Question: I've got an upcoming project and I can't decide whether to stick with SQL or switch over to NoSQL. It's basically a reporting system with the main interface being reporting on the data entered in by users.
Here's the schema I've got mapped out:

Because this schema is so nested, I started thinking about NoSQL. With SQL, I'm afraid I'm going to have a crap-ton of joins to get to the bottom of the tree (the Record model).
1. I'm only just starting to get into NoSQL and I'm worried my knowledge may limit me because of the tight timeframe.
2. Although creating data at the bottom of the tree will probably be relatively simple, I'm worried that it may be hard to report on without getting into some heavy map/reduce stuff (that I have zero experience with)
Given my concerns, do you think this schema -- because of how deeply nested it is -- lends itself more to NoSQL? If so, do you think the reporting on the "records" will be difficult?
I realize that it may be difficult to answer these questions without more info, so please let me know what other info may be helpful in coming up with an answer.
Thanks in advance for your help!
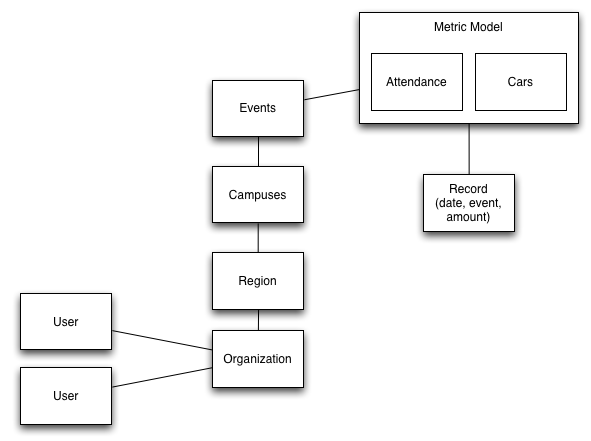
Answer: Just my opinion:
I Stared at diagram for approx 3 sec, this is clearly relational. Benefits of an RDBMS heavily outweigh a NoSQL solution here. would you want to use NoSQL? Are there 100,000+ records (may a million plus)? You need microsecond/millisecond performance?
NoSQL, as I understand, is not because you don't like lots of joins. It's because big systems for hierarchical data don't suit every situation. This suit this perfectly, however.